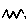
Label: zigzag